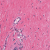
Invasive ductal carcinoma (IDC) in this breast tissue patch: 0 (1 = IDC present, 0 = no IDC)